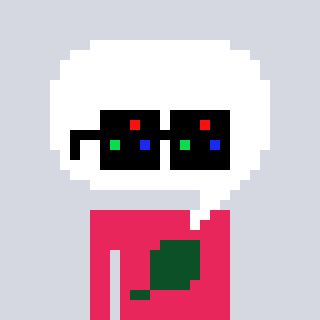
a pixel art character with square black sunglasses, a speech bubble-shaped head and a redpinkish-colored body on a cool background